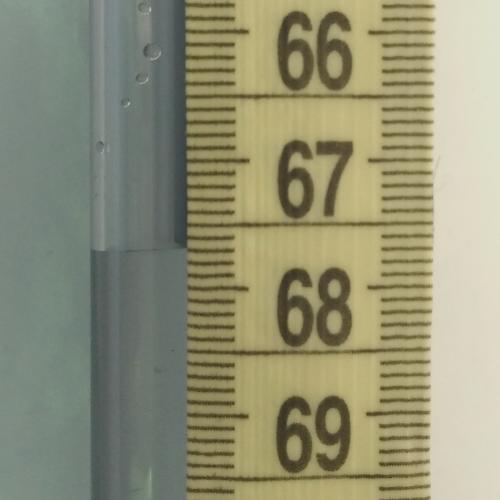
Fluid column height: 67.7 cm